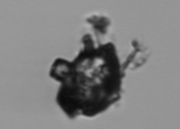
Label: Delphineis